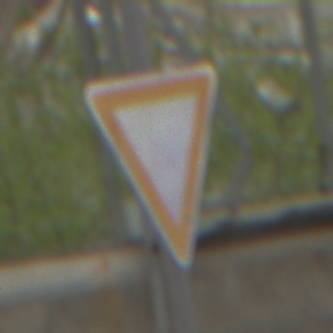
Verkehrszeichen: VorfahrtGewaehren
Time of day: Midday
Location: Roofed (Special)
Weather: Overcast
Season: NotSpecified
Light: Natural